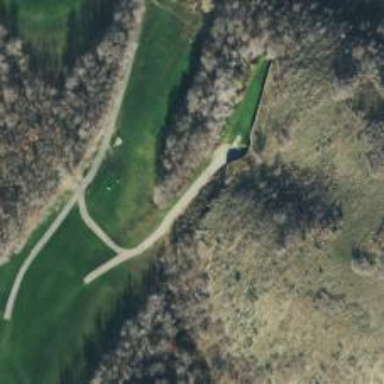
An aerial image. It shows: Service road designated as golf cart path.